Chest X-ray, PA view. Patient: 49 years old, sex F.
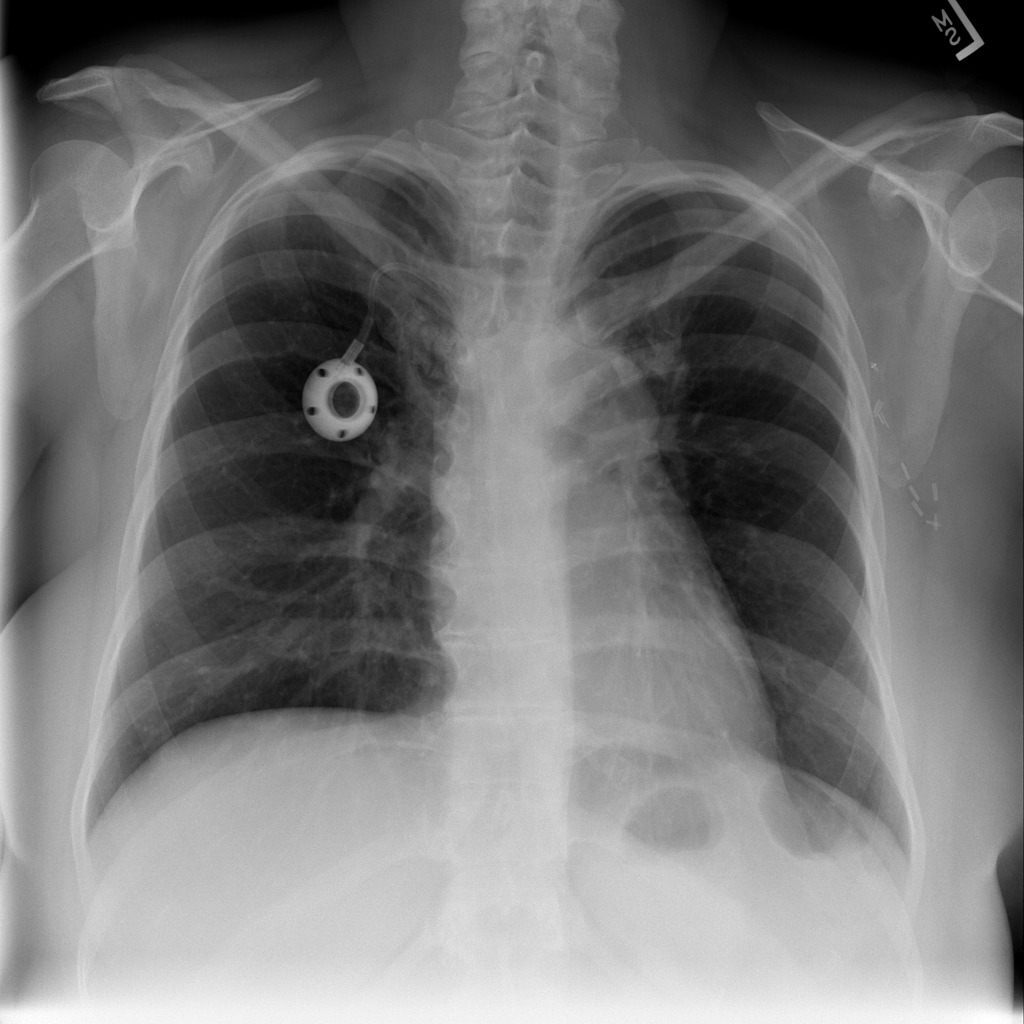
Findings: No Finding